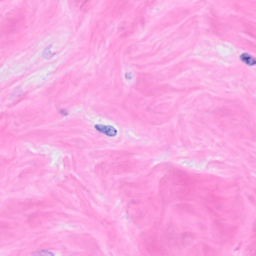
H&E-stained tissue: Breast